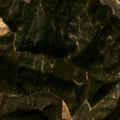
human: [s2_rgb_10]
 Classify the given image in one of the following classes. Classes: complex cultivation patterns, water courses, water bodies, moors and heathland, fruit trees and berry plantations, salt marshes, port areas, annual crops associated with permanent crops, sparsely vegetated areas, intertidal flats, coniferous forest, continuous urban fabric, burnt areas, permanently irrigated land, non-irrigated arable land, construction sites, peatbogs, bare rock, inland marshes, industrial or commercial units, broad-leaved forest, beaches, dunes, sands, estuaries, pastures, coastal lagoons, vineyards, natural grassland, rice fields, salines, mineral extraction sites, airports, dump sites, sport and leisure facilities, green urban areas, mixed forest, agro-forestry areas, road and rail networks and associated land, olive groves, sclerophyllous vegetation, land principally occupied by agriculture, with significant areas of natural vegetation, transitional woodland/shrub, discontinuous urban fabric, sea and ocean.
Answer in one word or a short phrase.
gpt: broad-leaved forest, mixed forest, transitional woodland/shrub